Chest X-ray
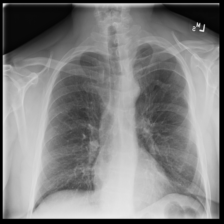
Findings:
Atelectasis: negative
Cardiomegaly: negative
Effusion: negative
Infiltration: positive
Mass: negative
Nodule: negative
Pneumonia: negative
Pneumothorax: negative
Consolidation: negative
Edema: negative
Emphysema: negative
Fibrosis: negative
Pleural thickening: negative
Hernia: negative